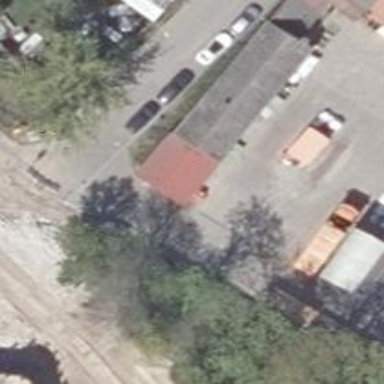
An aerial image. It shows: Industrial building with gabled roof.